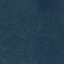
Land use / land cover: Forest